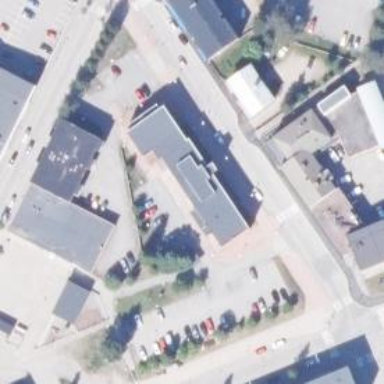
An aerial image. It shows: Town hall building.